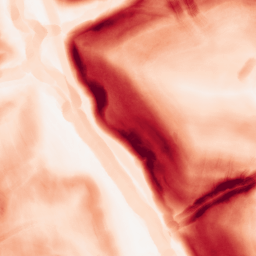
Category: morphological
Decomposition family: morphological_gradient
Decomposition parameters: size: 7
shape: disk
Upsampling method: edge_directed
Upsampling parameters: scale: 2
Upsampling scale: 2